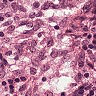
Metastatic tissue present: no